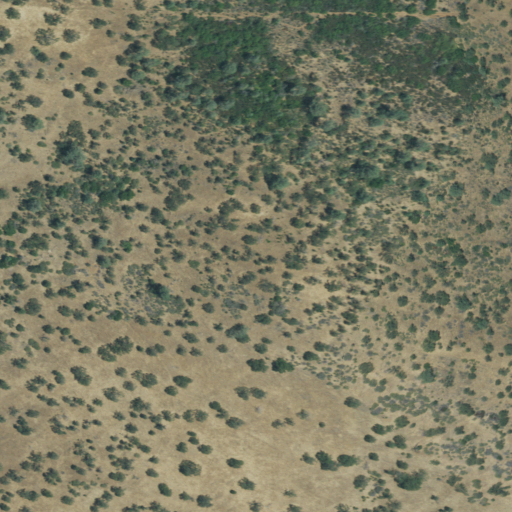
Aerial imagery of mountain in California named Abbotts Peak containing shrub, grassland, mixed forest, and evergreen forest